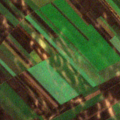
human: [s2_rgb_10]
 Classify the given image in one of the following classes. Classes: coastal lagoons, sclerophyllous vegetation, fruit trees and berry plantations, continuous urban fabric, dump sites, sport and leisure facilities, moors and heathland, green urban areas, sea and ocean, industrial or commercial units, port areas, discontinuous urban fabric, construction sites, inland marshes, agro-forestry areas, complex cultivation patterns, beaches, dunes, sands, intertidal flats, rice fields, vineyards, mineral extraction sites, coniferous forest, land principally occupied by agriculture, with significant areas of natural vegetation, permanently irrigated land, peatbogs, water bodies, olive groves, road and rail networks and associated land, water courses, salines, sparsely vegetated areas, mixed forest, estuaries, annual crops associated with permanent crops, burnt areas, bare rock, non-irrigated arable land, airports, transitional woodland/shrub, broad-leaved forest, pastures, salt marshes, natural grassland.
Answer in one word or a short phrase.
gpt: non-irrigated arable land